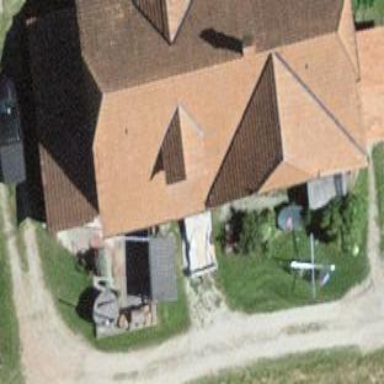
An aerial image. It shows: Farm building.